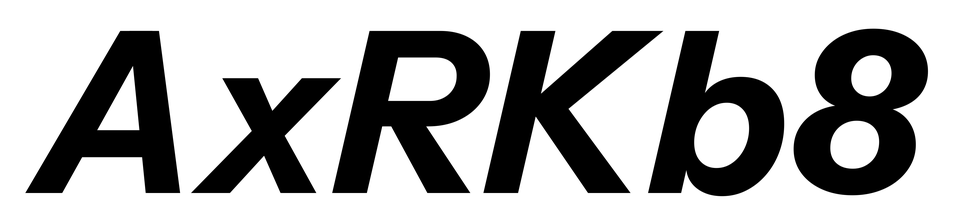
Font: InstrumentSans-Italic_Bold_Italic